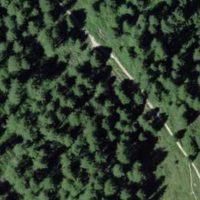
EUNIS habitat code: 31
Species observed at this site:
Tussilago farfara